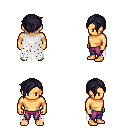
a pixel art fantasy rpg character, male body template, human, tanned skin, white tattered cape, magenta pants, raven pixie cut hairstyle, four views (front, back, left, right), 2x2 character sprite sheet, small pixel art, hard edges, no anti-aliasing